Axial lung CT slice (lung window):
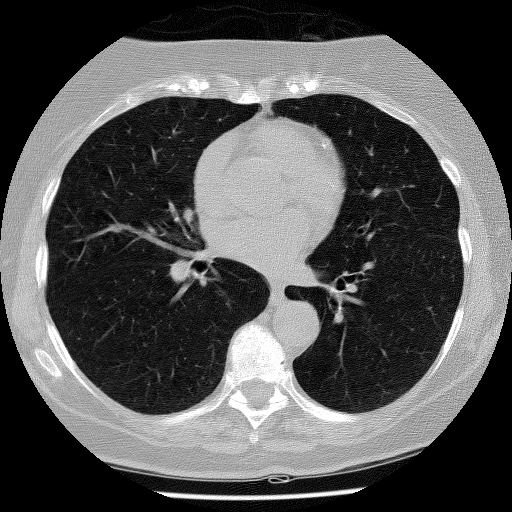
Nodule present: no